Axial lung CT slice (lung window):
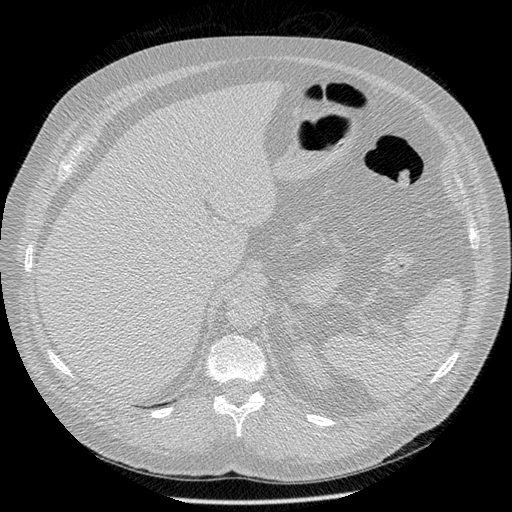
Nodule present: no